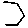
Label: hexagon